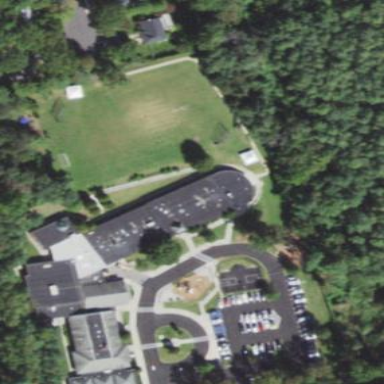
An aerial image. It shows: School.